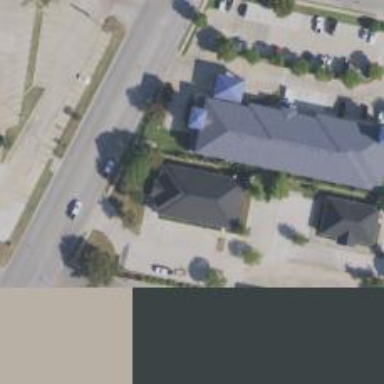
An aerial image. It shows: Clinic.